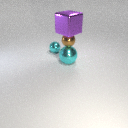
small brown metal sphere above large cyan metal sphere